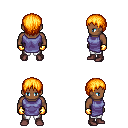
a pixel art fantasy rpg character, male body template, human, dark skin, chain tabard jacket, white pants, light blonde plain hairstyle, gold gloves, maroon shoes, four views (front, back, left, right), 2x2 character sprite sheet, small pixel art, hard edges, no anti-aliasing